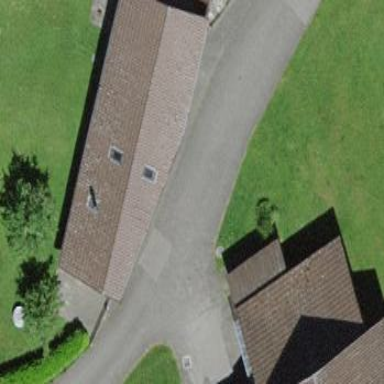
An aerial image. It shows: Shed building.